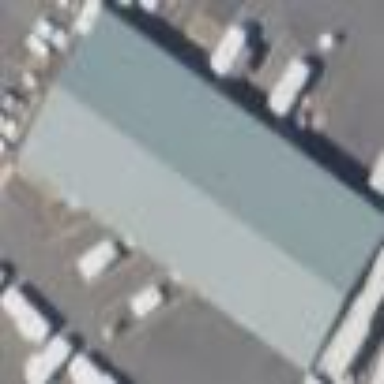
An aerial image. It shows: Building housing car shop.